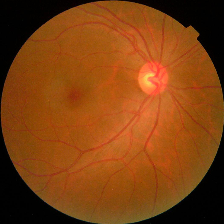
Diabetic retinopathy grade: No DR